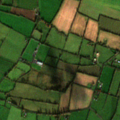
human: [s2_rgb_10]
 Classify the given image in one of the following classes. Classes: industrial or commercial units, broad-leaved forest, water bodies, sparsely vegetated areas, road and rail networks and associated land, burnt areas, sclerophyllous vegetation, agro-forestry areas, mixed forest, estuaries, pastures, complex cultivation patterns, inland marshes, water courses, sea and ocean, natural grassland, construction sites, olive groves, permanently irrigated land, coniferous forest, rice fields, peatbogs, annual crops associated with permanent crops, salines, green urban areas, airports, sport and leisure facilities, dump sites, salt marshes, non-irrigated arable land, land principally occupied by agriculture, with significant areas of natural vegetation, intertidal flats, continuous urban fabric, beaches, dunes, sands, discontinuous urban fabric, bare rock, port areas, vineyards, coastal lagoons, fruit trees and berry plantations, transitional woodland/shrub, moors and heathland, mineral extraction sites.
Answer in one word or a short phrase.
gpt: non-irrigated arable land, pastures